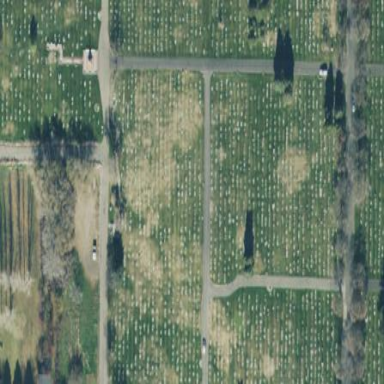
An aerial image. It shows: Cemetery.